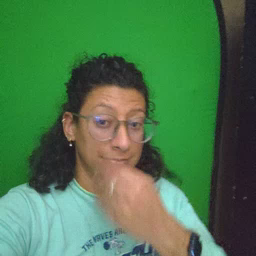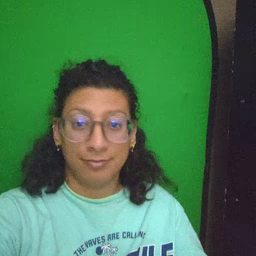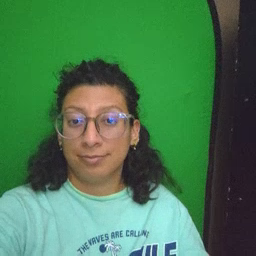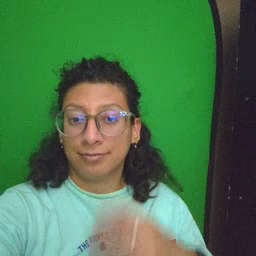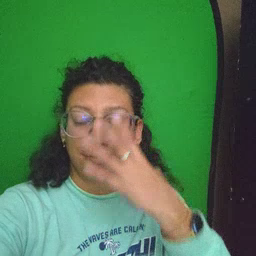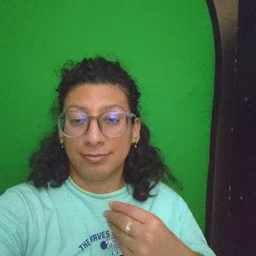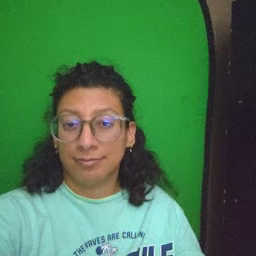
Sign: sleep